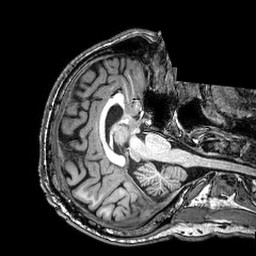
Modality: T1w
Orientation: axial
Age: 63
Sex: male
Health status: healthy
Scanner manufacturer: philips
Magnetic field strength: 3 T